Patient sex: F
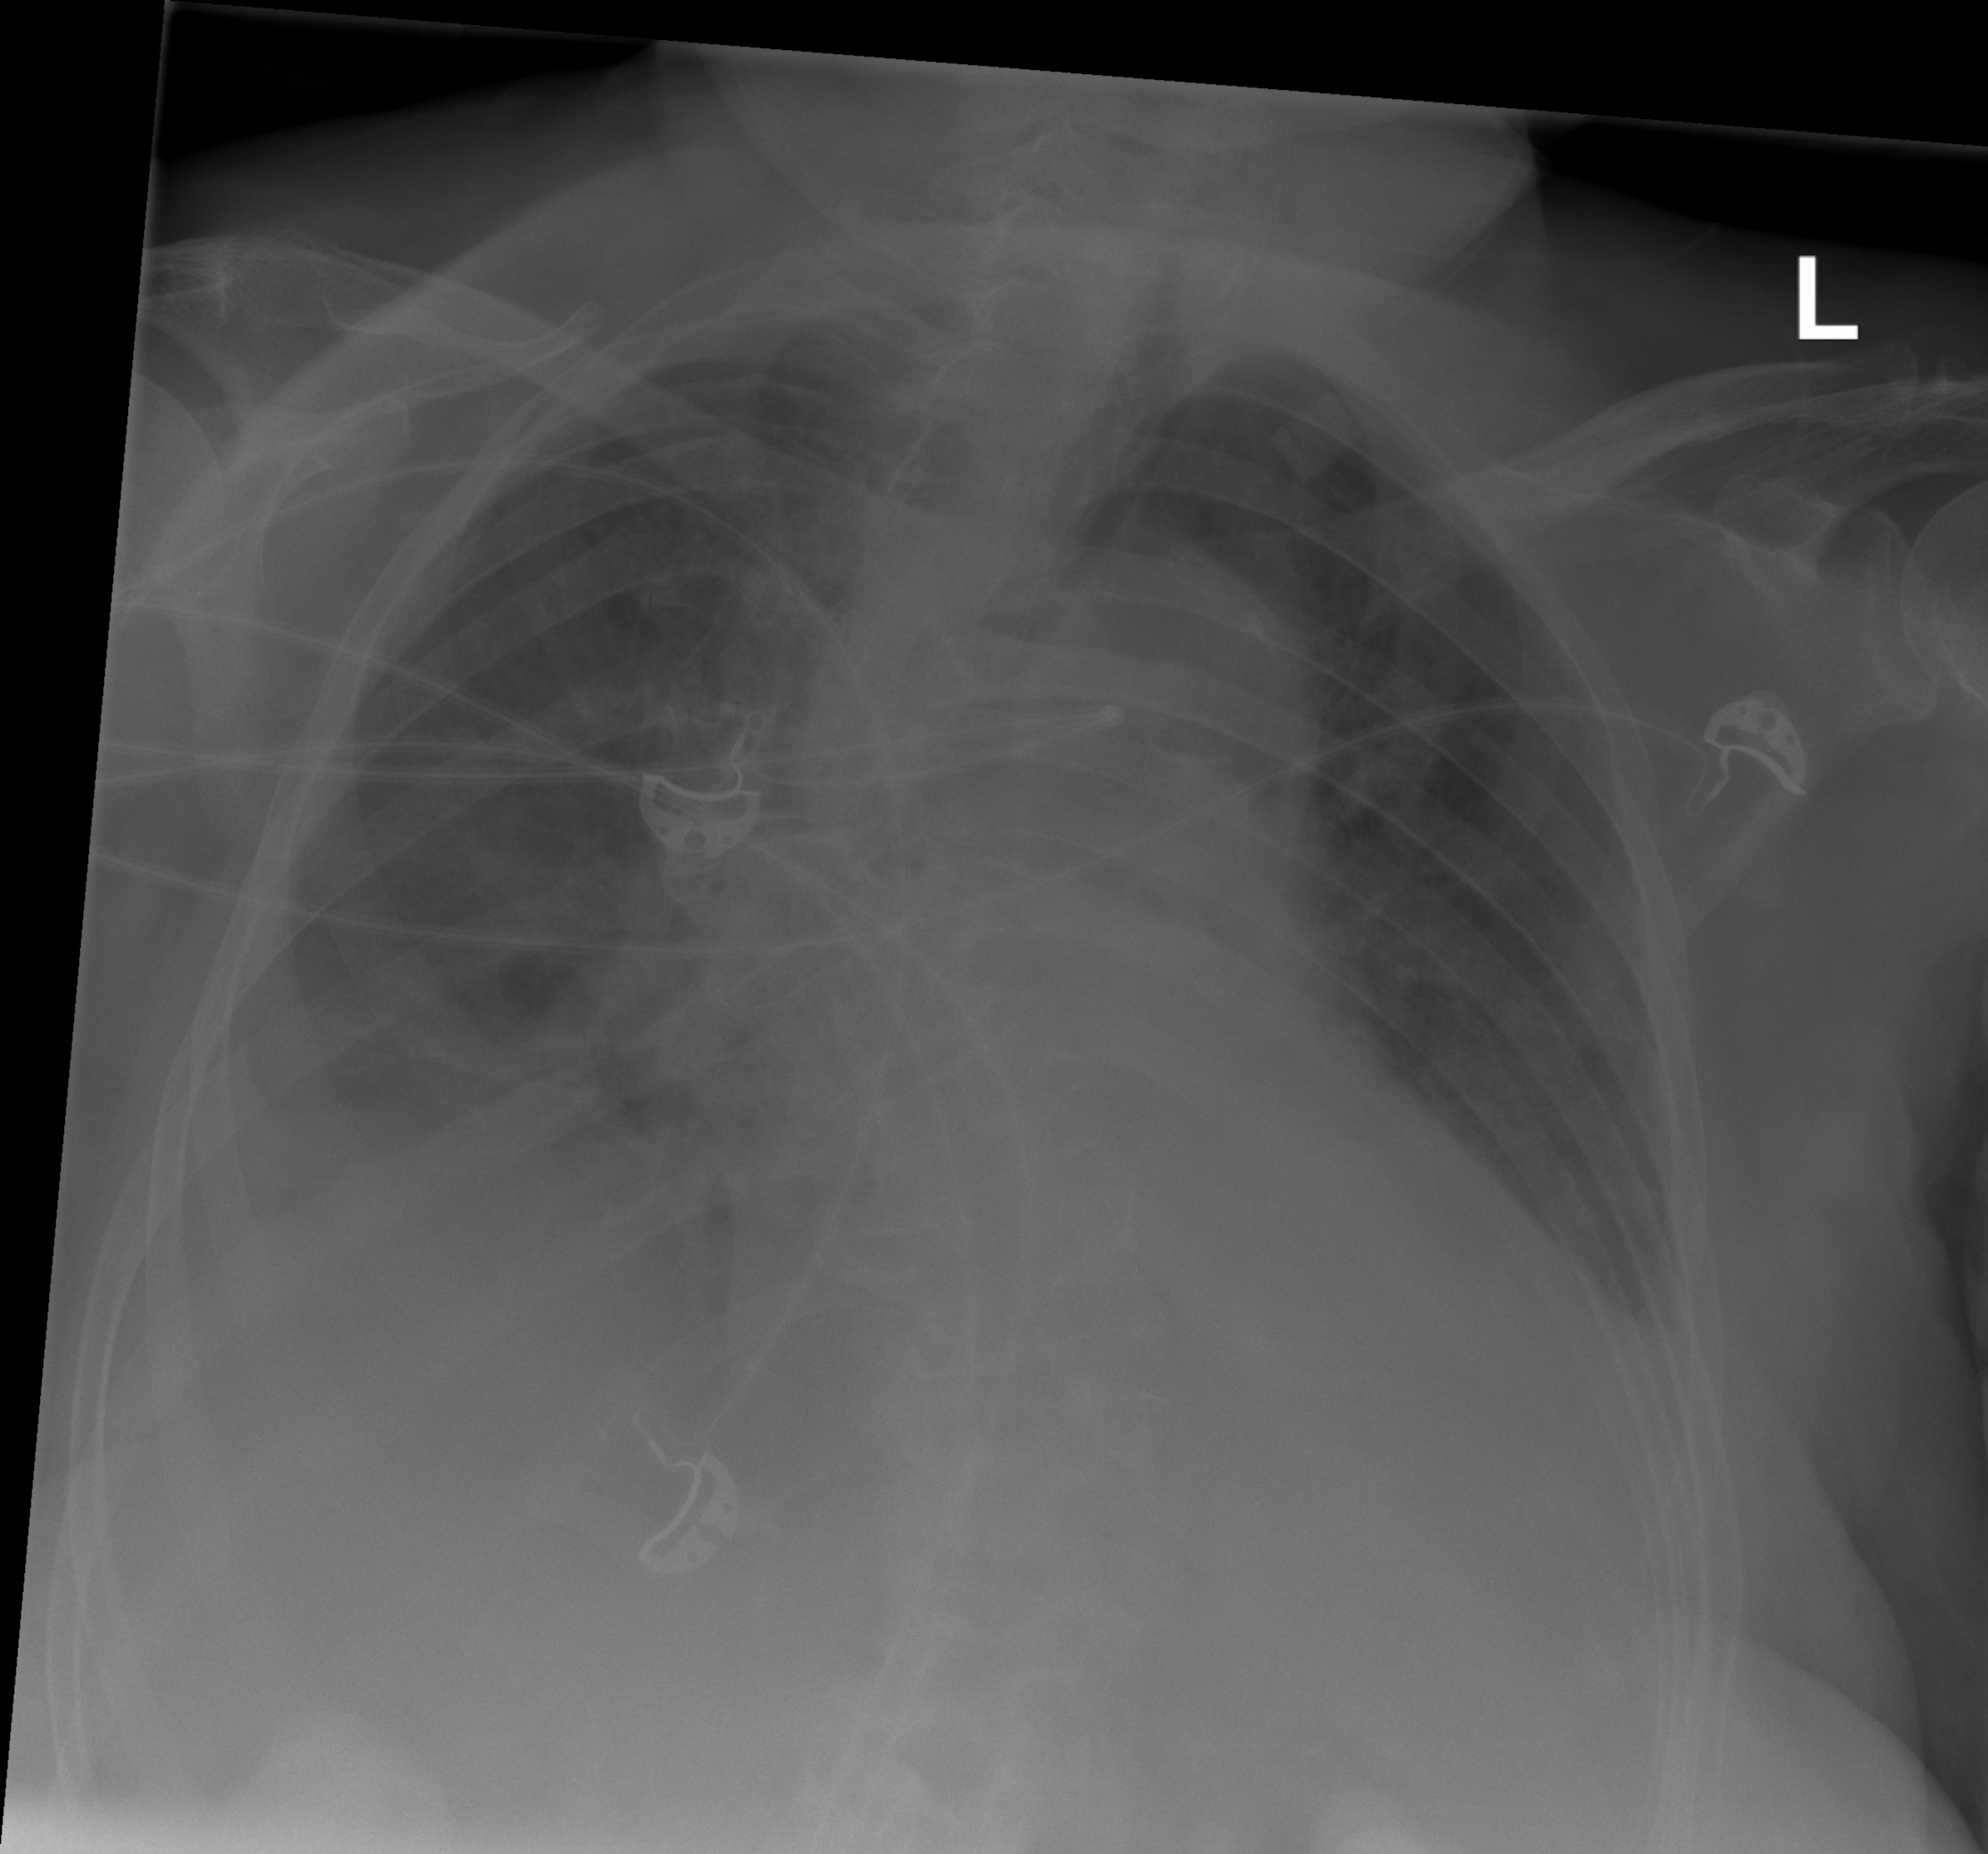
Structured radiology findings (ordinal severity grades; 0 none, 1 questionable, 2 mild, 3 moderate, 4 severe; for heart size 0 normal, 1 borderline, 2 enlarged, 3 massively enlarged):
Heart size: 0
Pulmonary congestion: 0
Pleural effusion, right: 2
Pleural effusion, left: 0
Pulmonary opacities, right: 2
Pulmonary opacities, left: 0
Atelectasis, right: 2
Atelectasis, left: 2